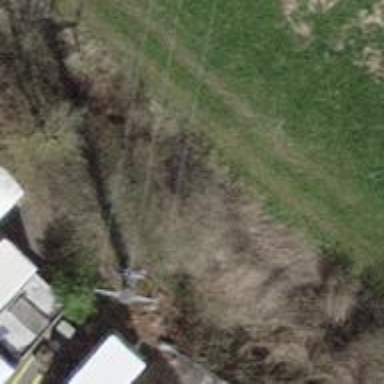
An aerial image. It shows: Concrete power pole.